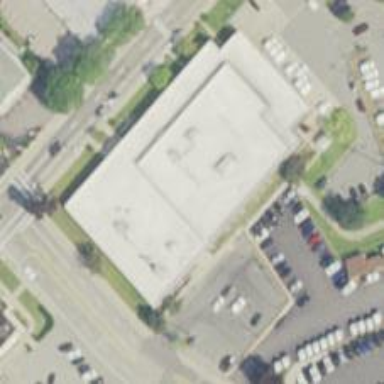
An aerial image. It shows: Post office.